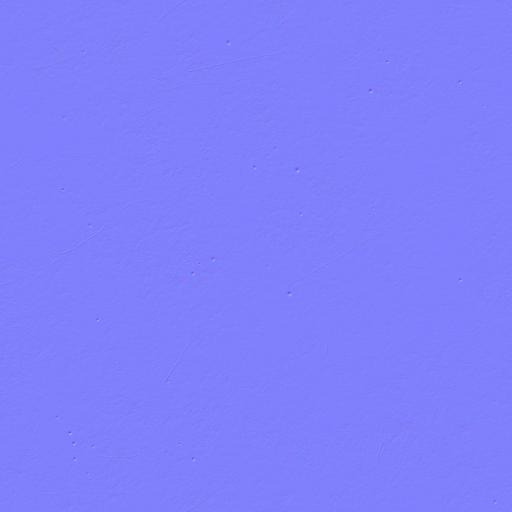
metal scratched steel